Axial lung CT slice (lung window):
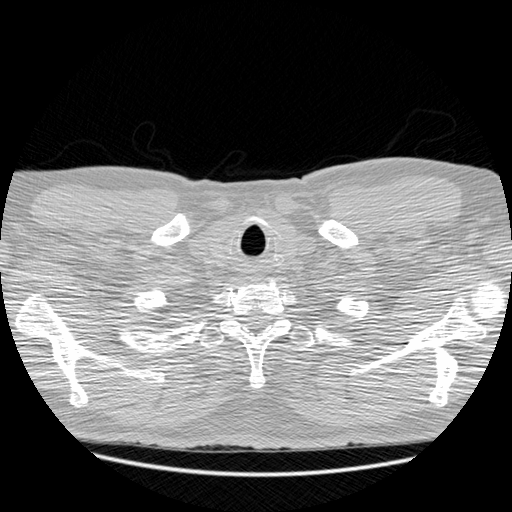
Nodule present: no